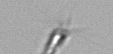
Label: Calciopappus